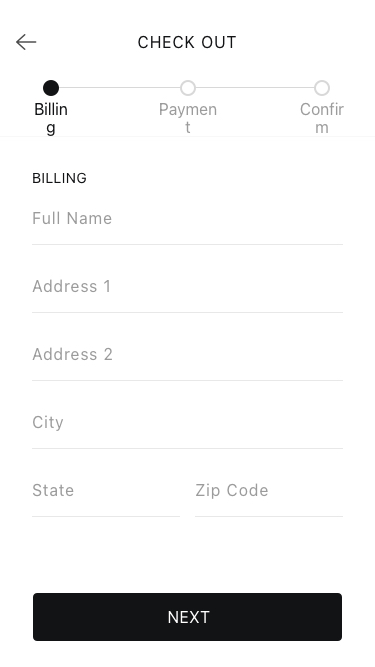
Text in this UI design:
Billing
Payment
Confirm
Check out
Billing
Full Name
Address 1
Address 2
City
State
Zip Code
Next